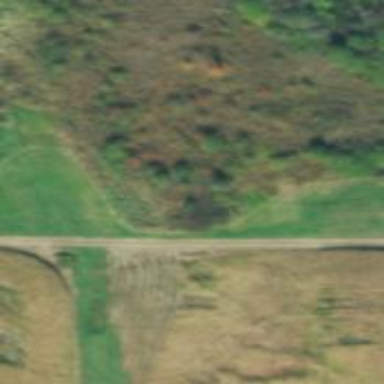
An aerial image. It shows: Culvert tunnel.